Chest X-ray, AP view. Patient: 52 years old, sex F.
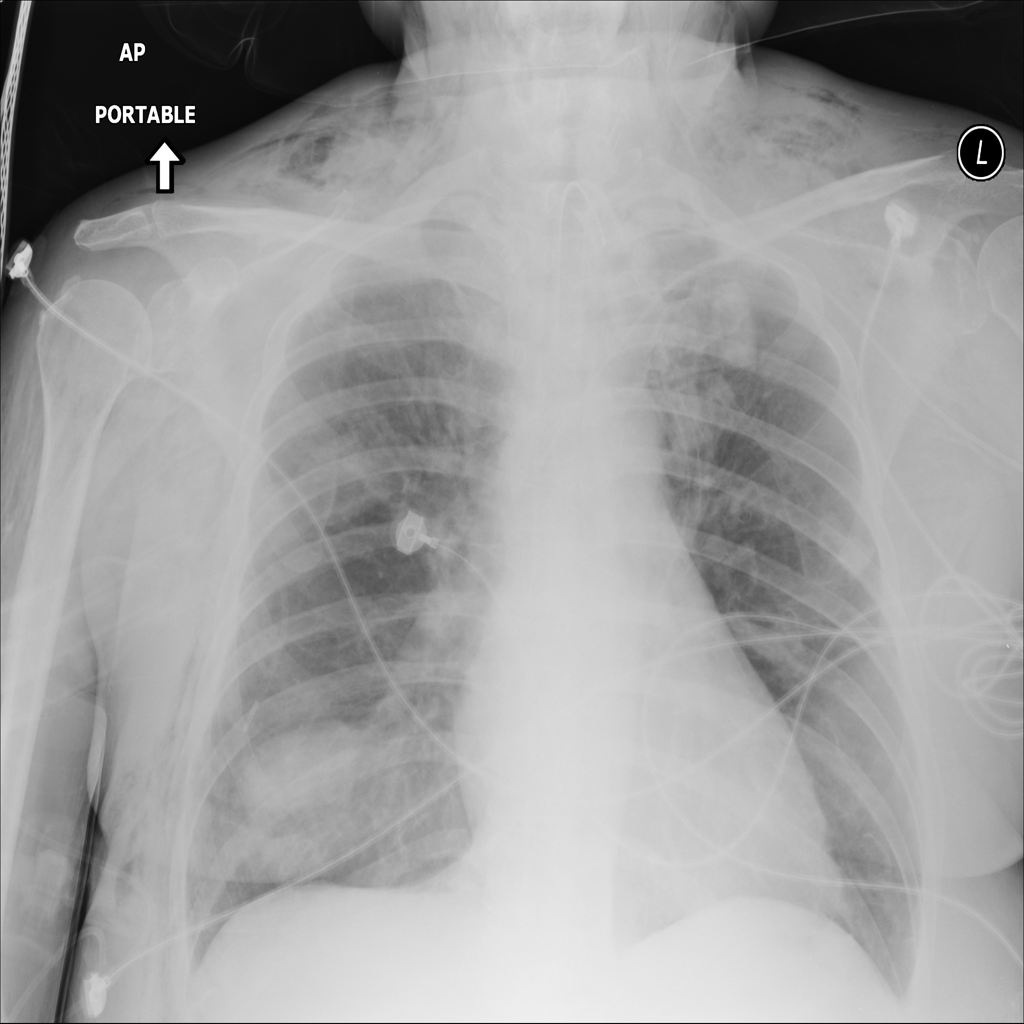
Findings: No Finding